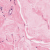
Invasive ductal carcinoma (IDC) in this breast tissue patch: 0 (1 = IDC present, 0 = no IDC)